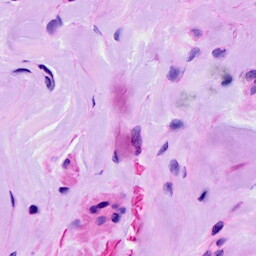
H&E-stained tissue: Ovarian